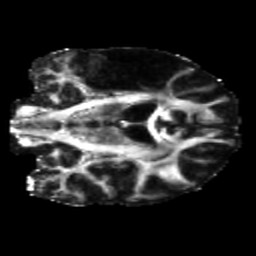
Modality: FA
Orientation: coronal
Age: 66
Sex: male
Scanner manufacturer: siemens
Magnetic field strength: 3 T
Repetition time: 5.25 s
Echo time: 0.08 s